Question: I'm going crazy why my css file isn't getting loaded. I'm using 'spring mvc 4' + 'apache tomcat 8'
I already use the same code for other projects and it works normally.
Here's my project structure

web.xml
'''
<?xml version="1.0" encoding="UTF-8"?>
<web-app xmlns:xsi="http://www.w3.org/2001/XMLSchema-instance" xmlns="http://xmlns.jcp.org/xml/ns/javaee" xsi:schemaLocation="http://xmlns.jcp.org/xml/ns/javaee http://xmlns.jcp.org/xml/ns/javaee/web-app_3_1.xsd" id="WebApp_ID" version="3.1">
<display-name>AO</display-name>
<listener>
<listener-class>org.springframework.web.context.ContextLoaderListener</listener-class>
</listener>
<context-param>
<param-name>contextConfigLocation</param-name>
<param-value>hibernate.xml</param-value>
</context-param>
<servlet>
<servlet-name>mvc-dispatcher</servlet-name>
<servlet-class>org.springframework.web.servlet.DispatcherServlet</servlet-class>
<init-param>
<param-name>contextConfigLocation</param-name>
<param-value>mvc-dispatcher-servlet.xml</param-value>
</init-param>
<load-on-startup>1</load-on-startup>
</servlet>
<servlet-mapping>
<servlet-name>mvc-dispatcher</servlet-name>
<url-pattern>/</url-pattern>
</servlet-mapping>
</web-app>
'''
my servlet context :
'''
<context:component-scan base-package="controller"/>
<mvc:annotation-driven />
<mvc:resources mapping="/RESOURCES/**" location="/RESOURCES/" />
<bean class="org.springframework.web.servlet.view.InternalResourceViewResolver">
<property name="prefix" value="/WEB-INF/pages/" />
<property name="suffix" value=".jsp" />
</bean>
'''
when he try to load :
'''
<link rel="stylesheet" type="text/css" href="${pageContext.request.contextPath}/RESOURCES/css/welcome.css" >
'''
or
'''
<link rel="stylesheet" type="text/css" href="/RESOURCES/css/welcome.css">
'''
or
'''
<link rel="stylesheet" type="text/css" href="/AO/RESOURCES/css/welcome.css">
'''
i got this error:
'''
GET http://localhost:8080/AO/RESOURCES/css/welcome.css 404 (Introuvable)
'''
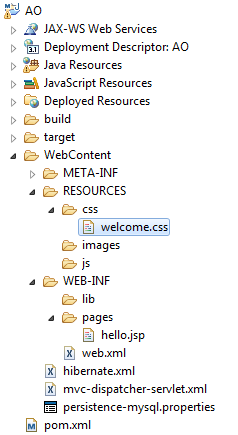
Answer: I Delete the Apache tomcat server and I add it again and finally my CSS has been loaded :)
Can somebody explain me why ?